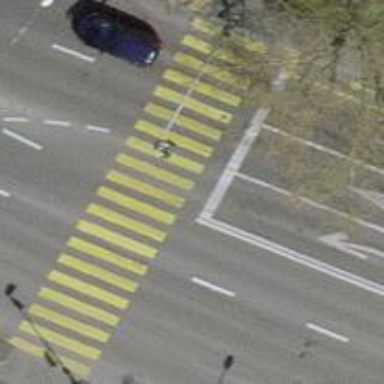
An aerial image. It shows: Zebra crossing controlled by traffic signals.